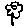
Label: flower